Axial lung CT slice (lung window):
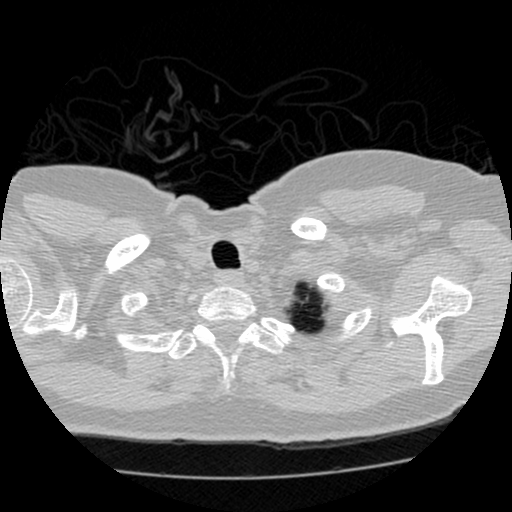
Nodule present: no